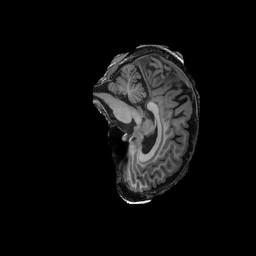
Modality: T1w
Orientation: sagittal
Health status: ill
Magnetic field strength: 3 T